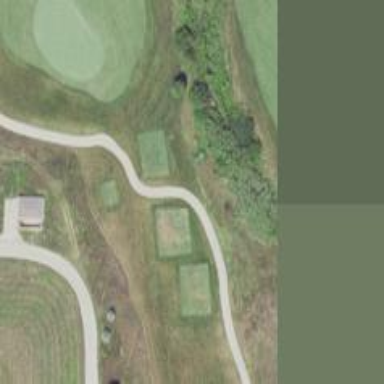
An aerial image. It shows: Service road designated as golf cart path.